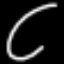
Label: airplane